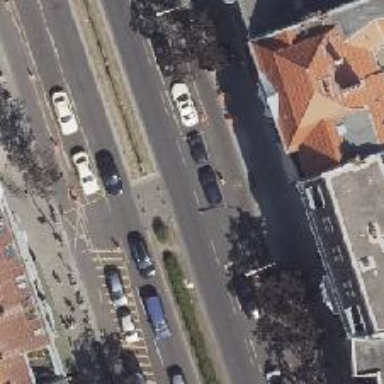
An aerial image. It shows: Secondary road with asphalt surface and two lanes going in each direction. There is right lane for parking.